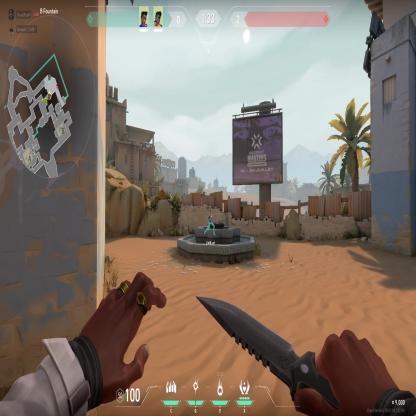
Label: teammate